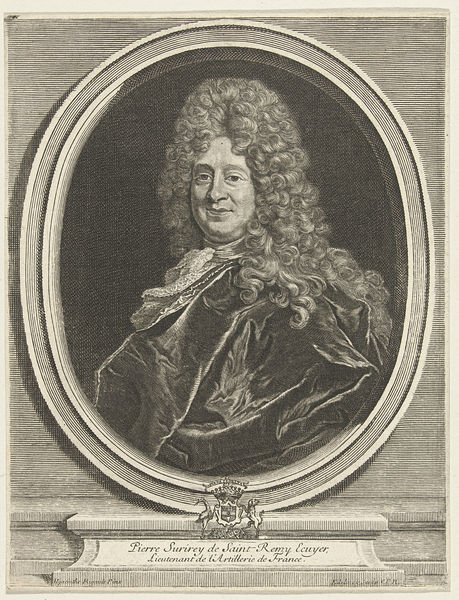
Titel: Portret van Pierre Surirey de Saint Rémy
Künstler: Gerard Edelinck
Standort: Amsterdam
Institution: Rijksmuseum
Schlagwörter: portrait, herrschaft, alter mann, dark, face, france, hair, nose, old, robe, man, baroque, eyes, male, drawing, oval, coat, mouth, scarf, french, saint, person, human, royal, cape, clothes, ink, crest, cloth, clothing, scholar, big, wig, curly, pierre, judge, 18 century, sainmt-remy, saint-remy, ecuyer, franzoezen